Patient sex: M
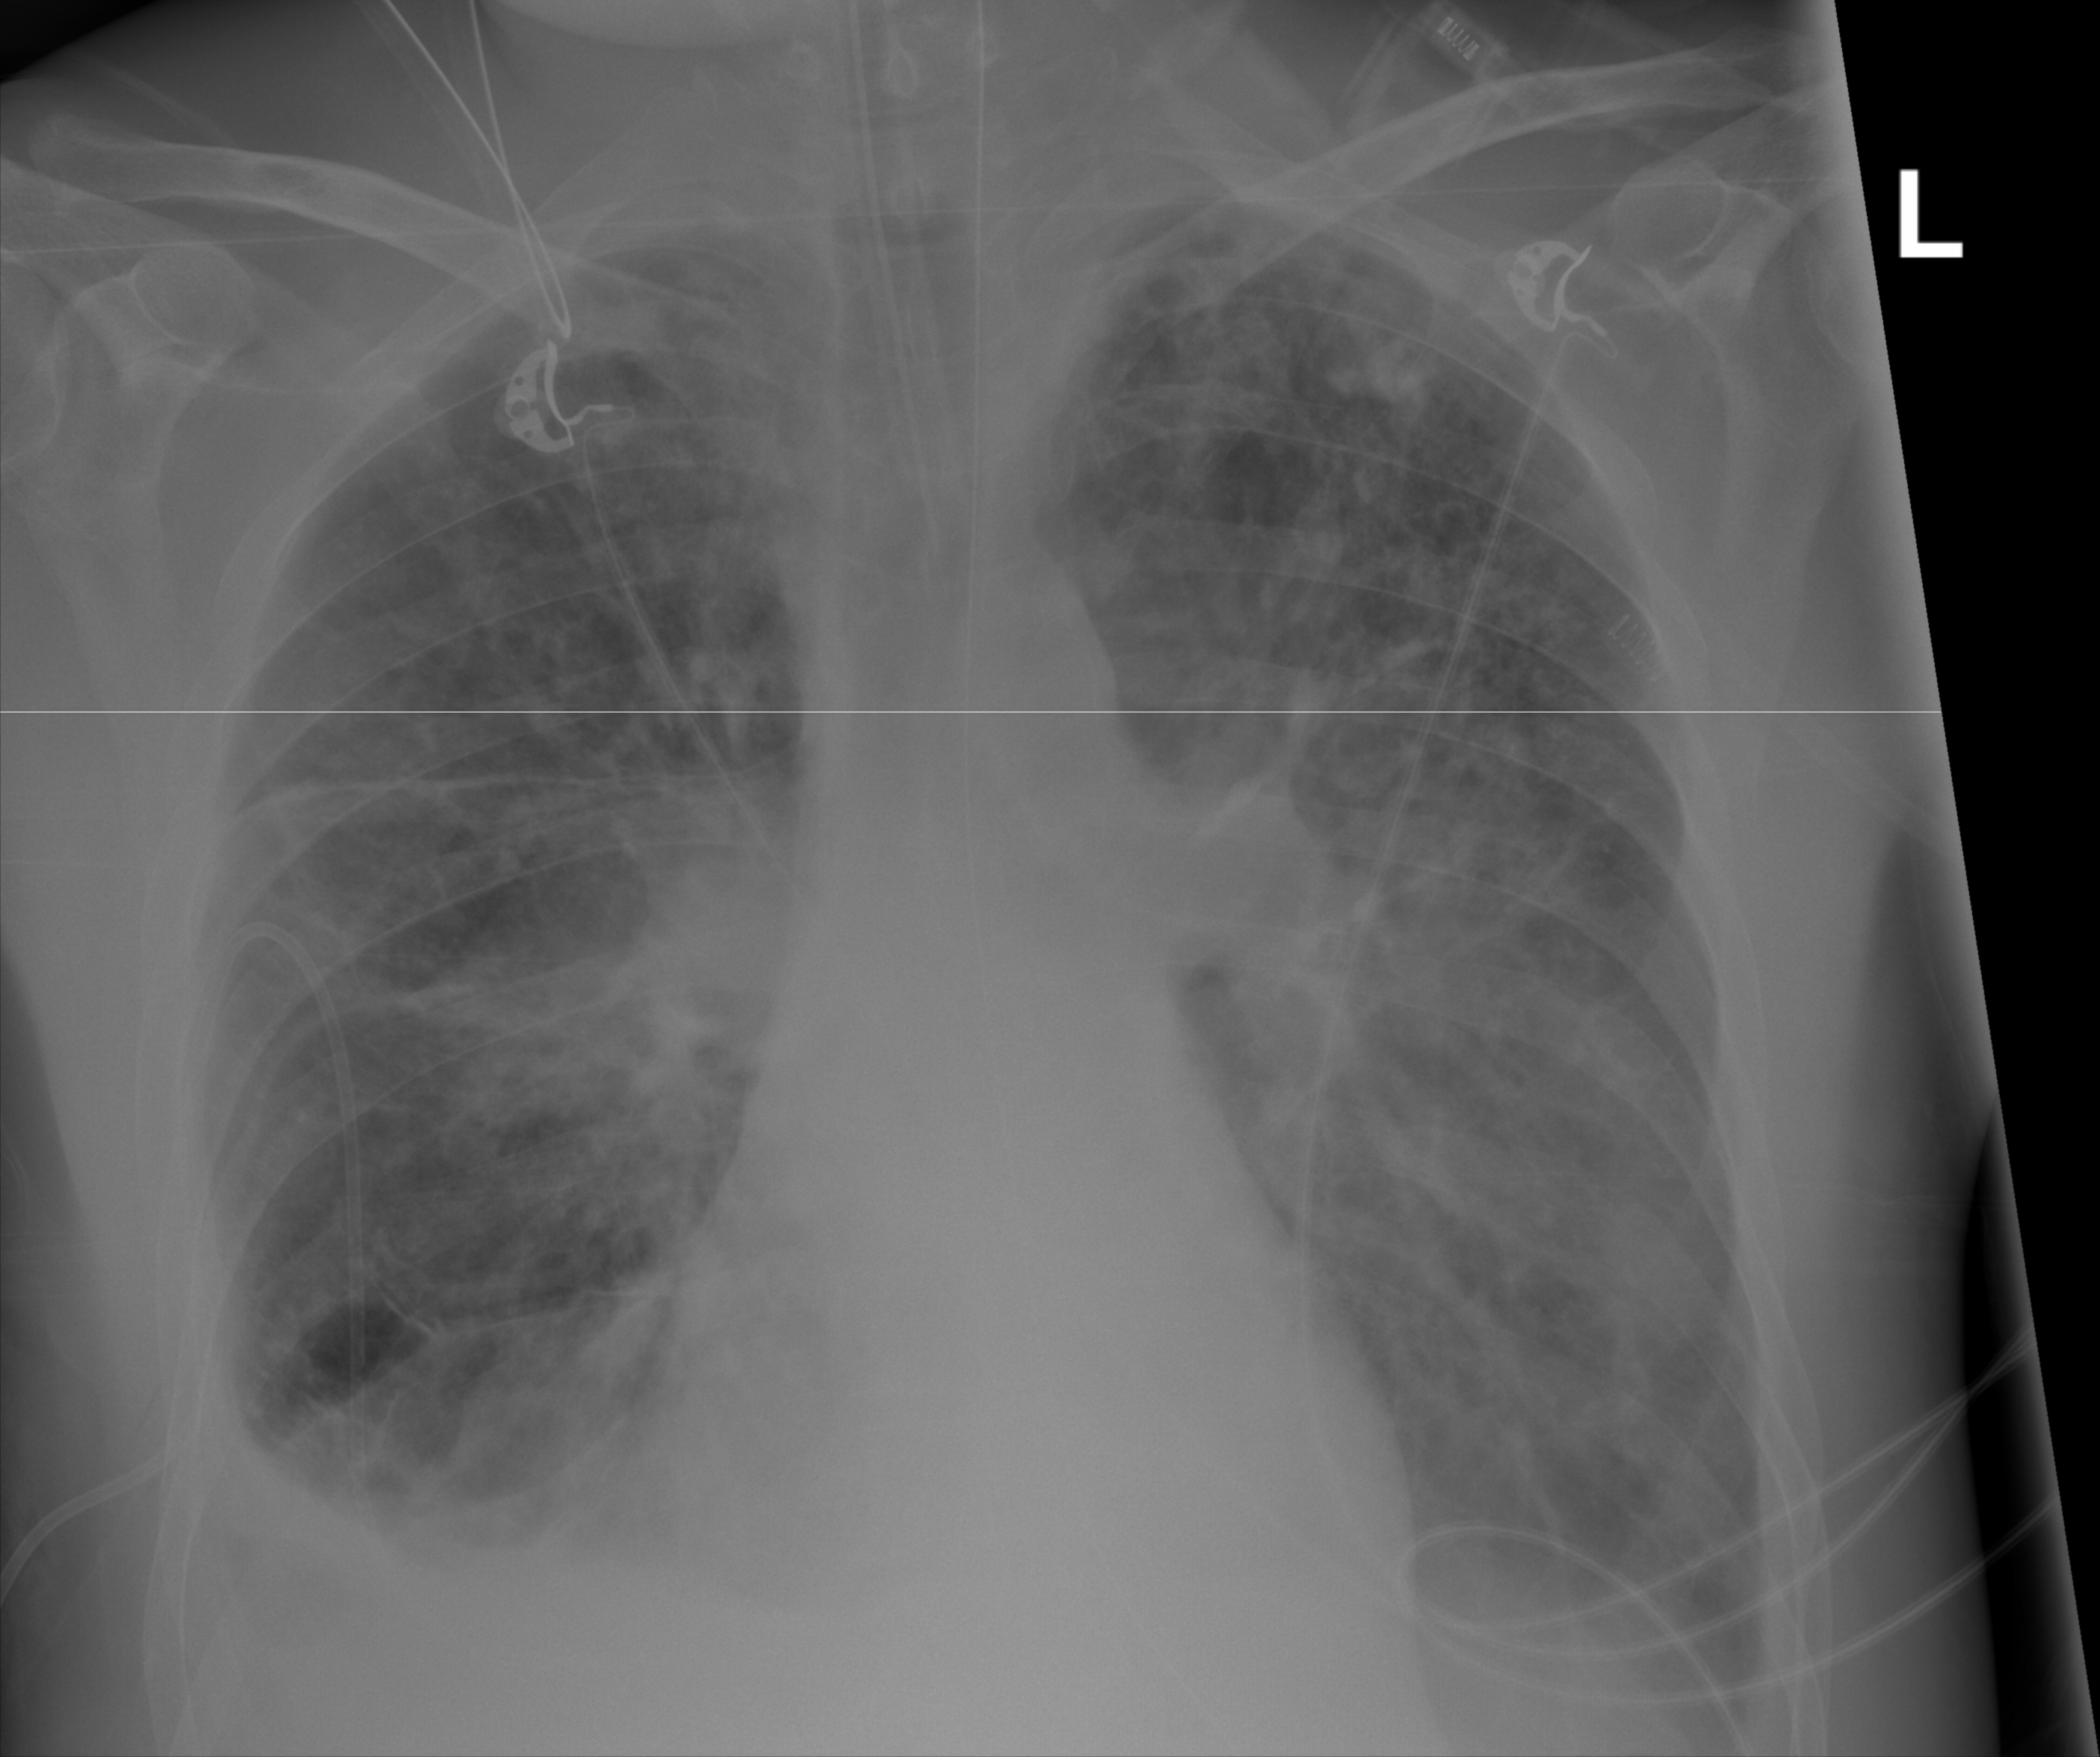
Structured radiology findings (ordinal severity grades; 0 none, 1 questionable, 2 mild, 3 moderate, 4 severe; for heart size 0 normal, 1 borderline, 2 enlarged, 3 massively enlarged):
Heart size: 0
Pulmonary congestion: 3
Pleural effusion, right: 2
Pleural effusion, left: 2
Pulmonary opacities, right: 2
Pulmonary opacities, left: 2
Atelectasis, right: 2
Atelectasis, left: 2